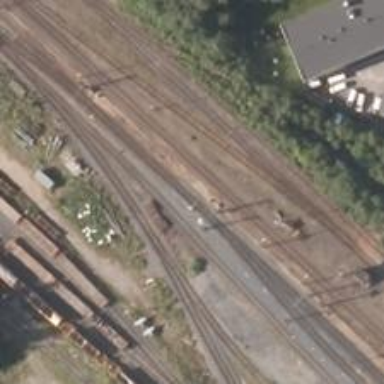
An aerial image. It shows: Railway signal.